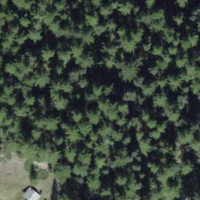
EUNIS habitat code: 43
Species observed at this site:
Vaccinium myrtillus
Ajuga pyramidalis